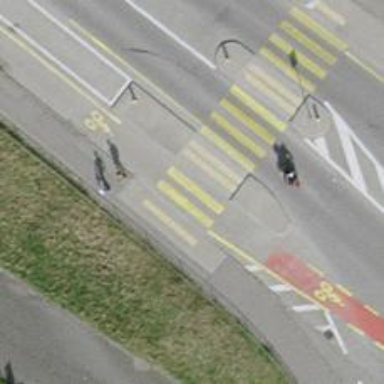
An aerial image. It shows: Marked zebra crossing on the road. The crossing is indicated by zebra markings.